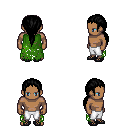
a pixel art fantasy rpg character, male body template, human, dark skin, green tattered cape, white pants, black ponytail hairstyle, ghillies, four views (front, back, left, right), 2x2 character sprite sheet, small pixel art, hard edges, no anti-aliasing